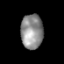
Tissue: prostate
Cell type: T cells
Senescence score: 0.3263
Nuclear area (px): 749
Mean DAPI intensity: 142.782